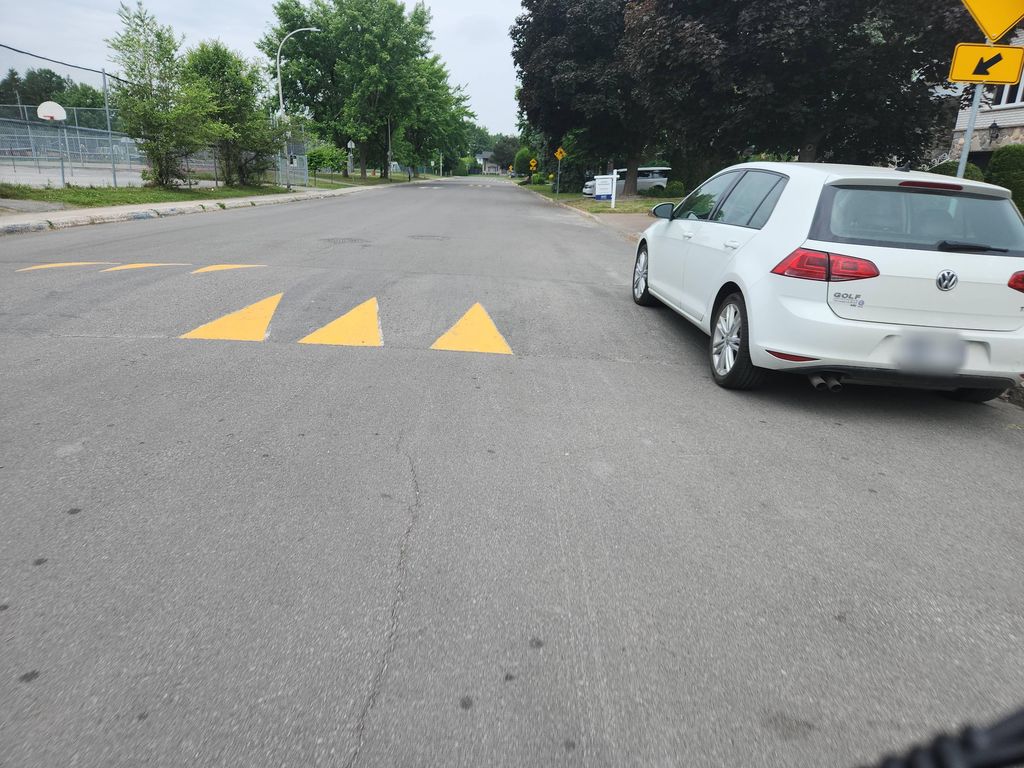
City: montreal